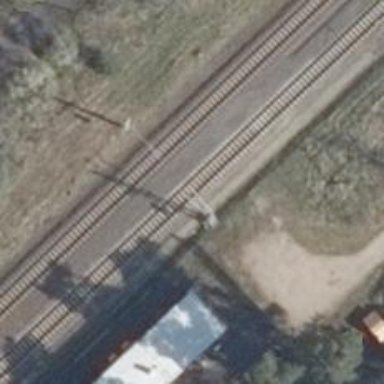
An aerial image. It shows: Milestone along the railway track with catenary mast.